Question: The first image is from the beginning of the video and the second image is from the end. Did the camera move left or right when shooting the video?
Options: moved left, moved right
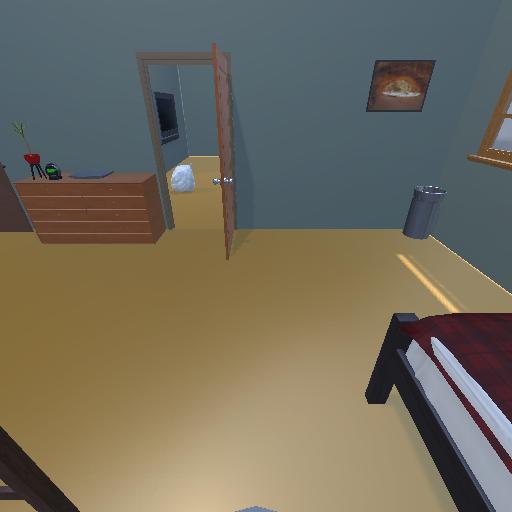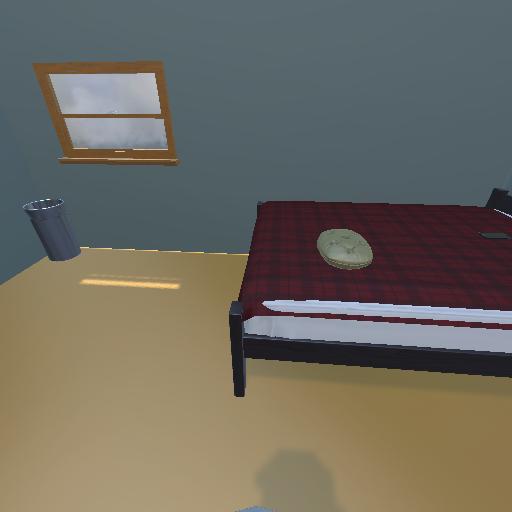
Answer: moved left